Field crop: tomato
Growth stage: 1
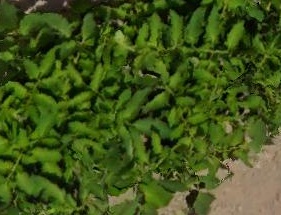
Species: tomato